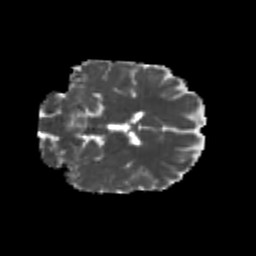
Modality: MD
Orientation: coronal
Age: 21
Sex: male
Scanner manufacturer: siemens
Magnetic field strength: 3 T
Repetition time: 3.5 s
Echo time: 0.104 s